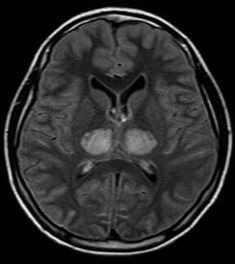
Label: notumor